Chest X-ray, PA view. Patient: 63 years old, sex M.
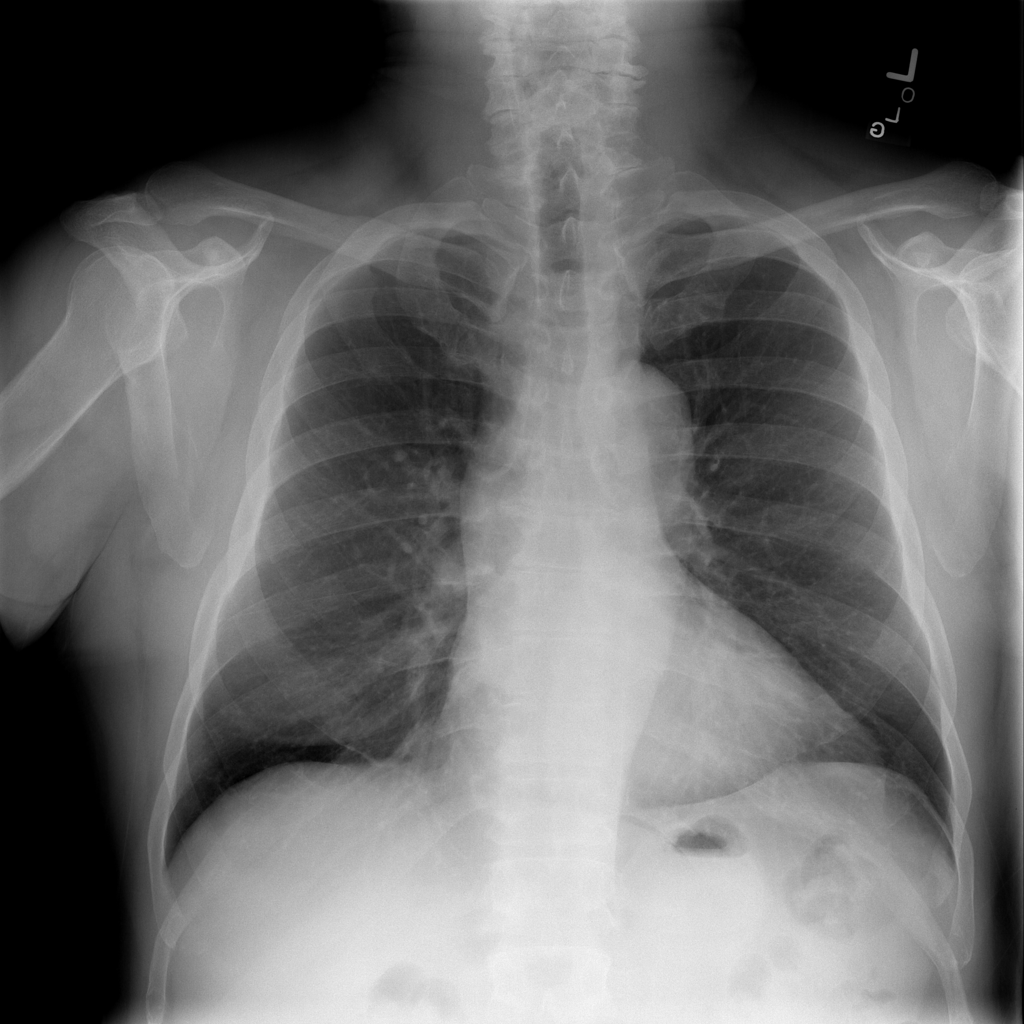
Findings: Pleural_Thickening